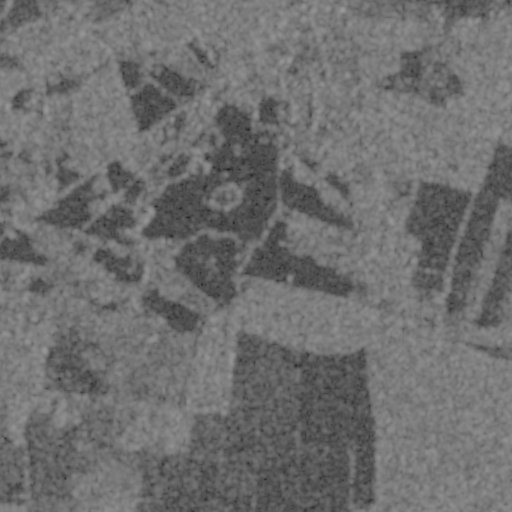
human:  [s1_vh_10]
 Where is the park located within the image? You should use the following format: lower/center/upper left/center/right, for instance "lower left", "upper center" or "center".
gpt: The park is located in the upper center of the image.
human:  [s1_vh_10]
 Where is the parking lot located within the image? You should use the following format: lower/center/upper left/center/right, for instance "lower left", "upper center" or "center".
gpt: The parking lot is located in the upper center of the image.
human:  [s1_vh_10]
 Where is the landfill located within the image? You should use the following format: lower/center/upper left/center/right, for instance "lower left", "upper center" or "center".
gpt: There is no landfill in the image.

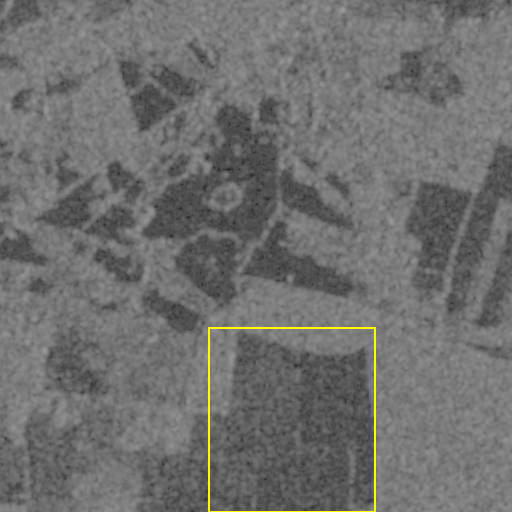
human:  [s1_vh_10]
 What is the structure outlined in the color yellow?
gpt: The structure outlined in yellow is a crop field.
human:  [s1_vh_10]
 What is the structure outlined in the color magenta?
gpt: There is no magenta outline.